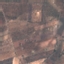
Land use / land cover: PermanentCrop